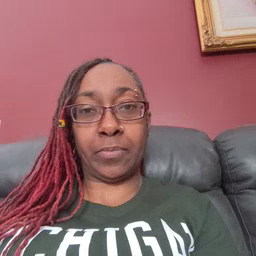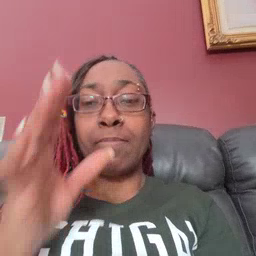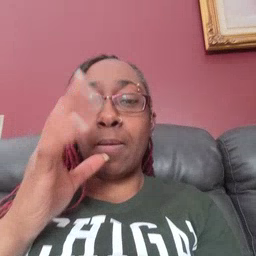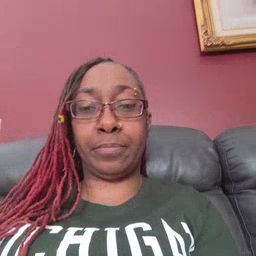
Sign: mom